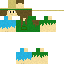
A male human skin with pale skin, wearing brown long hair dressed in a green tshirt and blue pants, featuring a closed mouth.